Question: I'm trying to make the informative form on a materializecss when I inculde Materializecss it looks like this:

<URL>
Example without Materializecss:
'''
<link rel="stylesheet" href="https://maxcdn.bootstrapcdn.com/bootstrap/3.3.7/css/bootstrap.min.css" integrity="sha384-BVYiiSIFeK1dGmJRAkycuHAHRg32OmUcww7on3RYdg4Va+PmSTsz/K68vbdEjh4u" crossorigin="anonymous">
<link rel="stylesheet" href="https://maxcdn.bootstrapcdn.com/bootstrap/3.3.7/css/bootstrap-theme.min.css" integrity="sha384-rHyoN1iRsVXV4nD0JutlnGaslCJuC7uwjduW9SVrLvRYooPp2bWYgmgJQIXwl/Sp" crossorigin="anonymous">
<script src="https://ajax.googleapis.com/ajax/libs/jquery/3.2.1/jquery.min.js"></script>
<script src="https://maxcdn.bootstrapcdn.com/bootstrap/3.3.7/js/bootstrap.min.js" integrity="sha384-Tc5IQib027qvyjSMfHjOMaLkfuWVxZxUPnCJA7l2mCWNIpG9mGCD8wGNIcPD7Txa" crossorigin="anonymous"></script>
<div class="container">
<h2>Bootstrap Horizontal Form</h2>
<form class="form-horizontal">
<div class="form-group">
<label class="control-label col-sm-2" for="email">Yyyyy Yyy:</label>
<div class="col-sm-10">
<label class="control-label" id="email">Yyy Value</label>
</div>
</div>
<div class="form-group">
<label class="control-label col-sm-2" for="email">Xxxxxx XXxx:</label>
<div class="col-sm-10">
<label class="control-label" id="email">Xxxxxx Value</label>
</div>
</div>
</form>
</div>
<div id="push"></div>
'''
Example with Materializecss:
'''
<link rel="stylesheet" href="https://maxcdn.bootstrapcdn.com/bootstrap/3.3.7/css/bootstrap.min.css" integrity="sha384-BVYiiSIFeK1dGmJRAkycuHAHRg32OmUcww7on3RYdg4Va+PmSTsz/K68vbdEjh4u" crossorigin="anonymous">
<link rel="stylesheet" href="https://maxcdn.bootstrapcdn.com/bootstrap/3.3.7/css/bootstrap-theme.min.css" integrity="sha384-rHyoN1iRsVXV4nD0JutlnGaslCJuC7uwjduW9SVrLvRYooPp2bWYgmgJQIXwl/Sp" crossorigin="anonymous">
<link rel="stylesheet" href="https://cdnjs.cloudflare.com/ajax/libs/materialize/0.100.1/css/materialize.min.css">
<script src="https://ajax.googleapis.com/ajax/libs/jquery/3.2.1/jquery.min.js"></script>
<script src="https://cdnjs.cloudflare.com/ajax/libs/materialize/0.100.1/js/materialize.min.js"></script>
<script src="https://maxcdn.bootstrapcdn.com/bootstrap/3.3.7/js/bootstrap.min.js" integrity="sha384-Tc5IQib027qvyjSMfHjOMaLkfuWVxZxUPnCJA7l2mCWNIpG9mGCD8wGNIcPD7Txa" crossorigin="anonymous"></script>
<div class="container">
<h2>Bootstrap Horizontal Form</h2>
<form class="form-horizontal">
<div class="form-group">
<label class="control-label col-sm-2" for="email">Yyyyy Yyy:</label>
<div class="col-sm-10">
<label class="control-label" id="email">Yyy Value</label>
</div>
</div>
<div class="form-group">
<label class="control-label col-sm-2" for="email">Xxxxxx XXxx:</label>
<div class="col-sm-10">
<label class="control-label" id="email">Xxxxxx Value</label>
</div>
</div>
</form>
</div>
<div id="push"></div>
'''
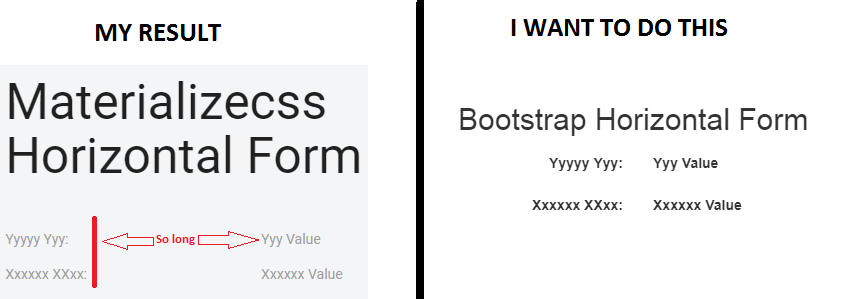
Answer: Thank you all. I did: <URL>
'<label>' to '<p>'